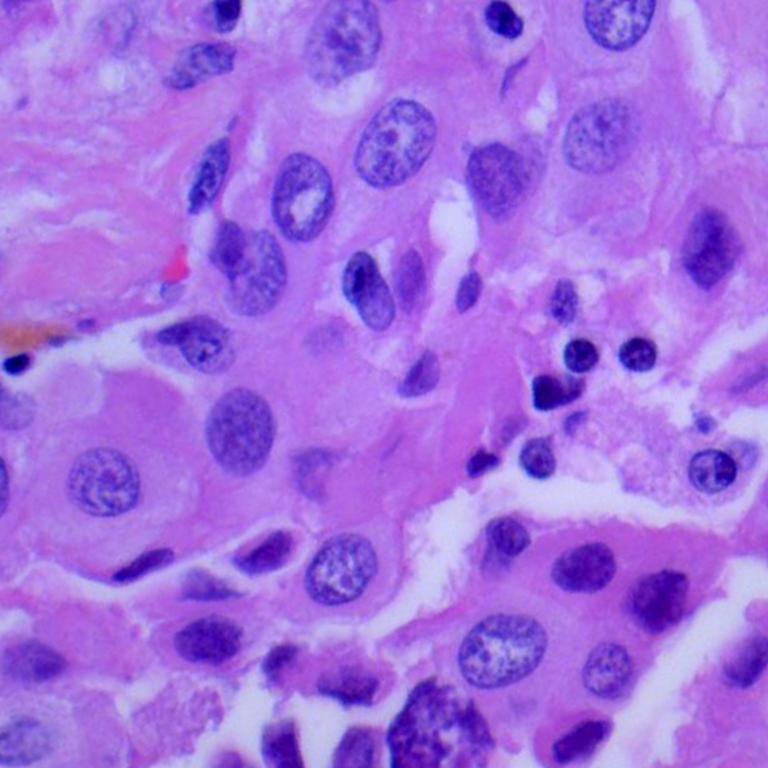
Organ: lung
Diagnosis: adenocarcinomas